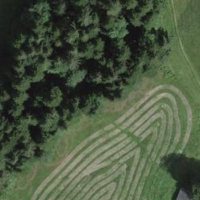
EUNIS habitat code: 43
Species observed at this site:
Fagopyrum esculentum